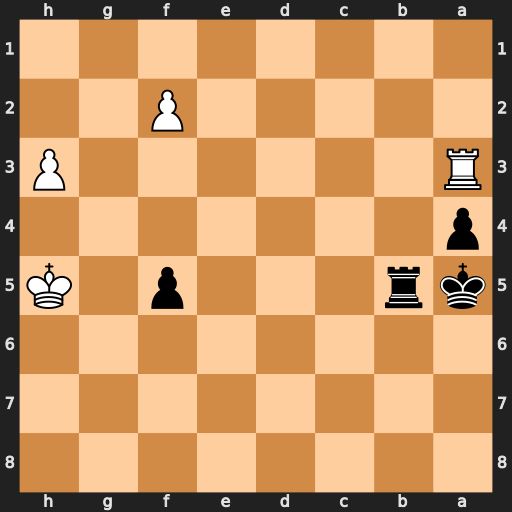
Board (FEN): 8/8/8/kr3p1K/p7/R6P/5P2/8
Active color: b
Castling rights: -
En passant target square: -
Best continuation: Rb3 Ra2 Rxh3+ Kg5 Rf3